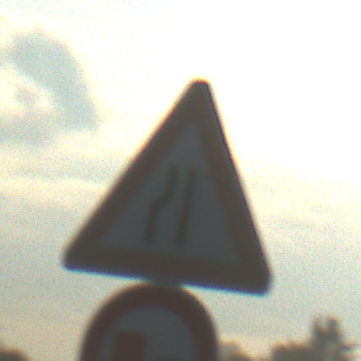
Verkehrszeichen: EinseitigVerengteFahrbahnLinks
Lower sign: UeberholverbotKraftfahrzeuge
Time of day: MorningAfternoon
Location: Outdoor (Nature)
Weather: Clear
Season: NotSpecified
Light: Natural